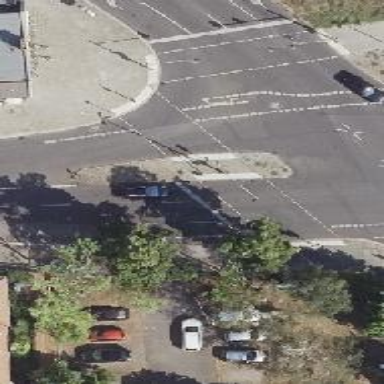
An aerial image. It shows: Traffic island located on footway.